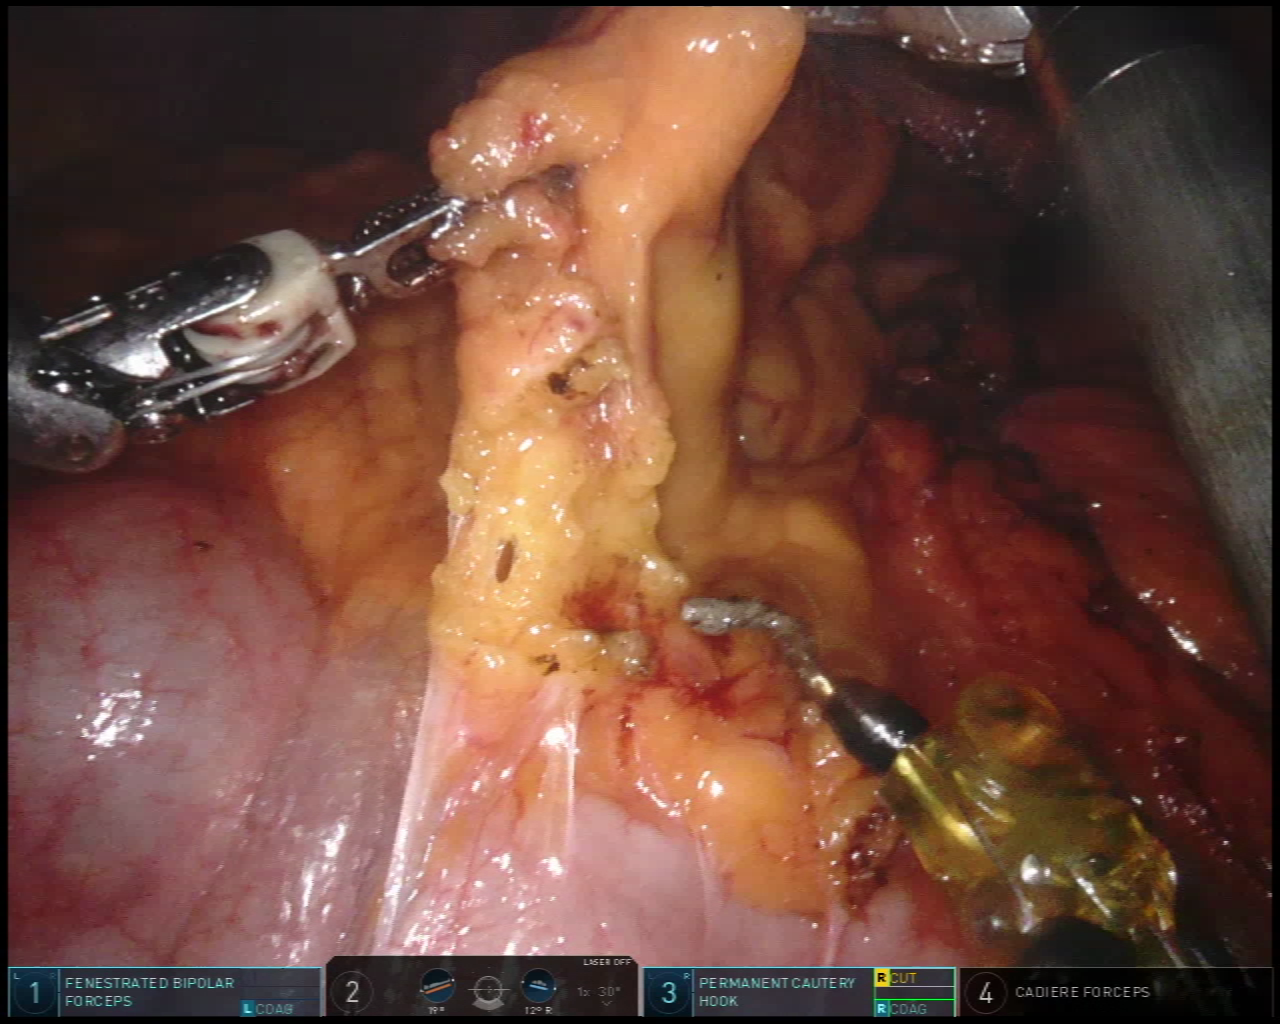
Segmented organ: colon
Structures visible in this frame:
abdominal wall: no
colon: yes
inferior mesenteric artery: no
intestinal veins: no
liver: no
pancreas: no
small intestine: no
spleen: no
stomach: no
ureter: no
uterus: no
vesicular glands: no